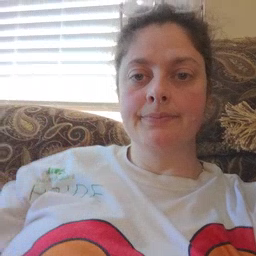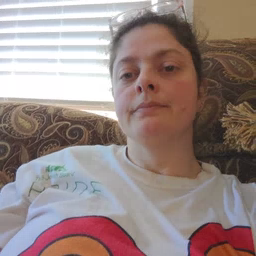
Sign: dance